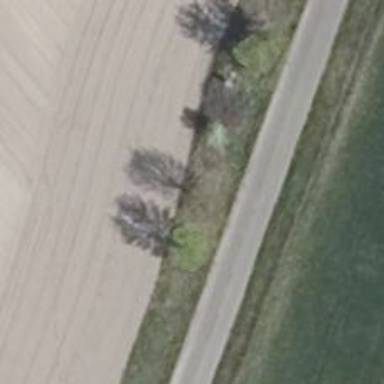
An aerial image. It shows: Broadleaved tree with lush leaves.